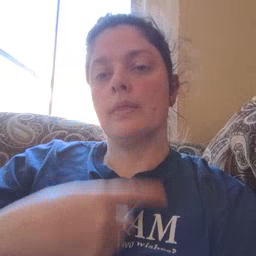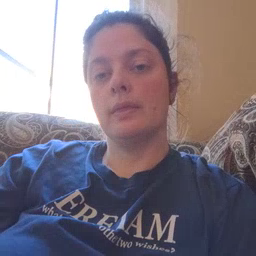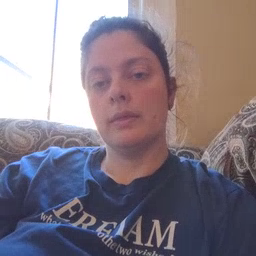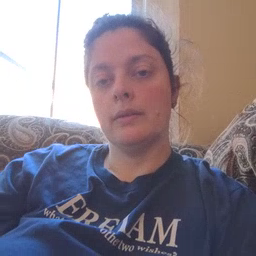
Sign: mouth